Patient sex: F
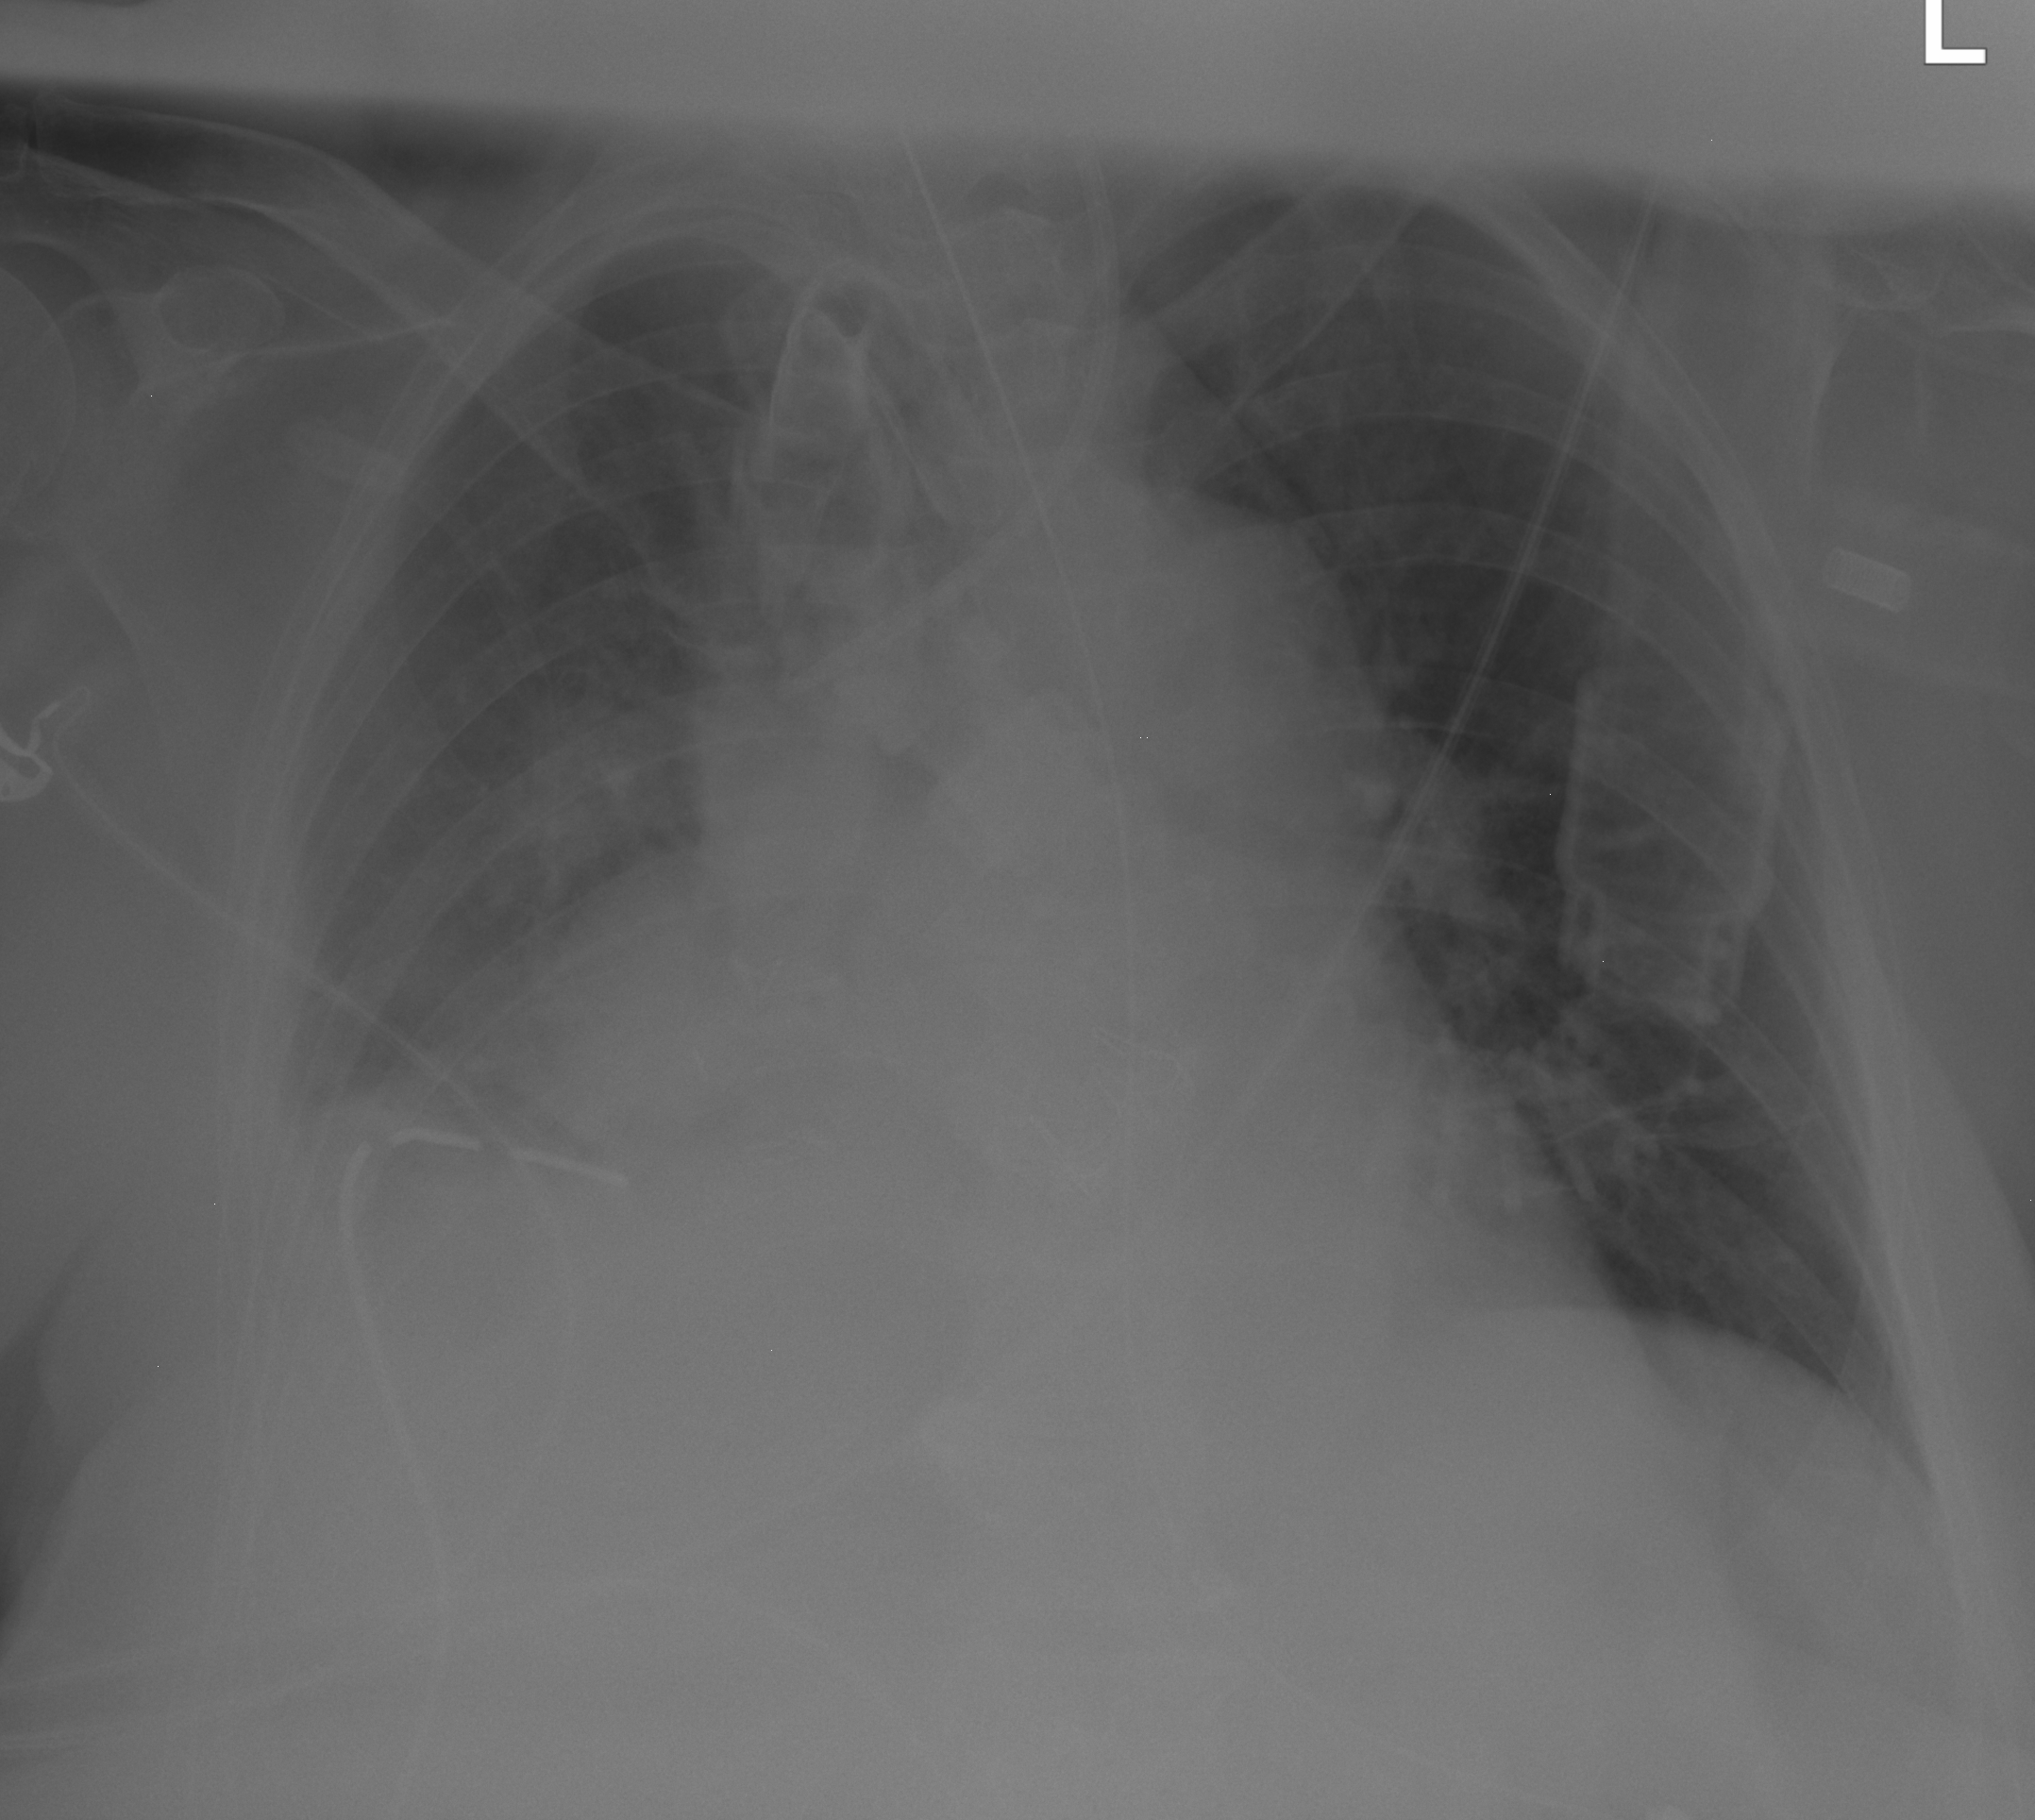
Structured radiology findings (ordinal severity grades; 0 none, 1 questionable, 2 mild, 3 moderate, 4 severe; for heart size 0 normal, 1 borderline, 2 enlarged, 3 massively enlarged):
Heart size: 2
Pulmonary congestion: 0
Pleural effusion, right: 2
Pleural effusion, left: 0
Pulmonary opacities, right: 0
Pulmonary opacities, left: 0
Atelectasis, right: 2
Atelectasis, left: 0